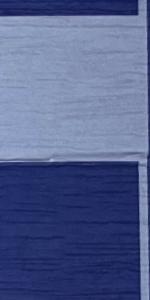
Label: Empty